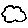
Label: cloud